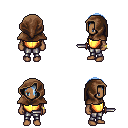
a pixel art fantasy rpg character, female body template, human, dark skin, gold chest armor, metal pants, white cyan bangs hairstyle, cloth hood, bracelets, dagger, four views (front, back, left, right), 2x2 character sprite sheet, small pixel art, hard edges, no anti-aliasing